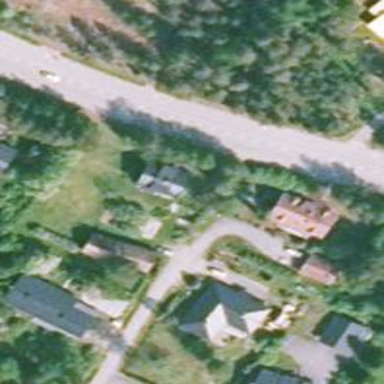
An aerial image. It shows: Simple road.